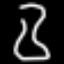
Label: hourglass